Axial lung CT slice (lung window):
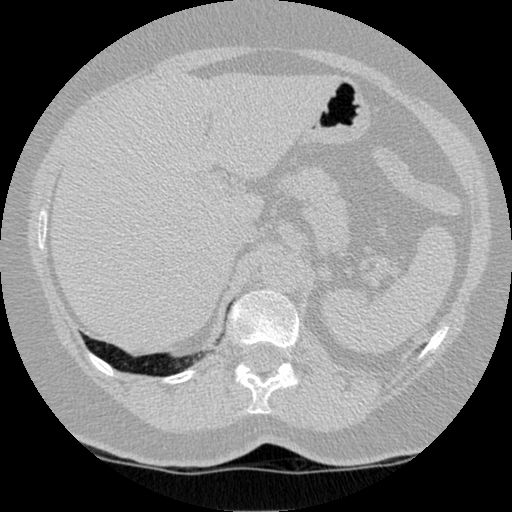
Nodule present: no